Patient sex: M
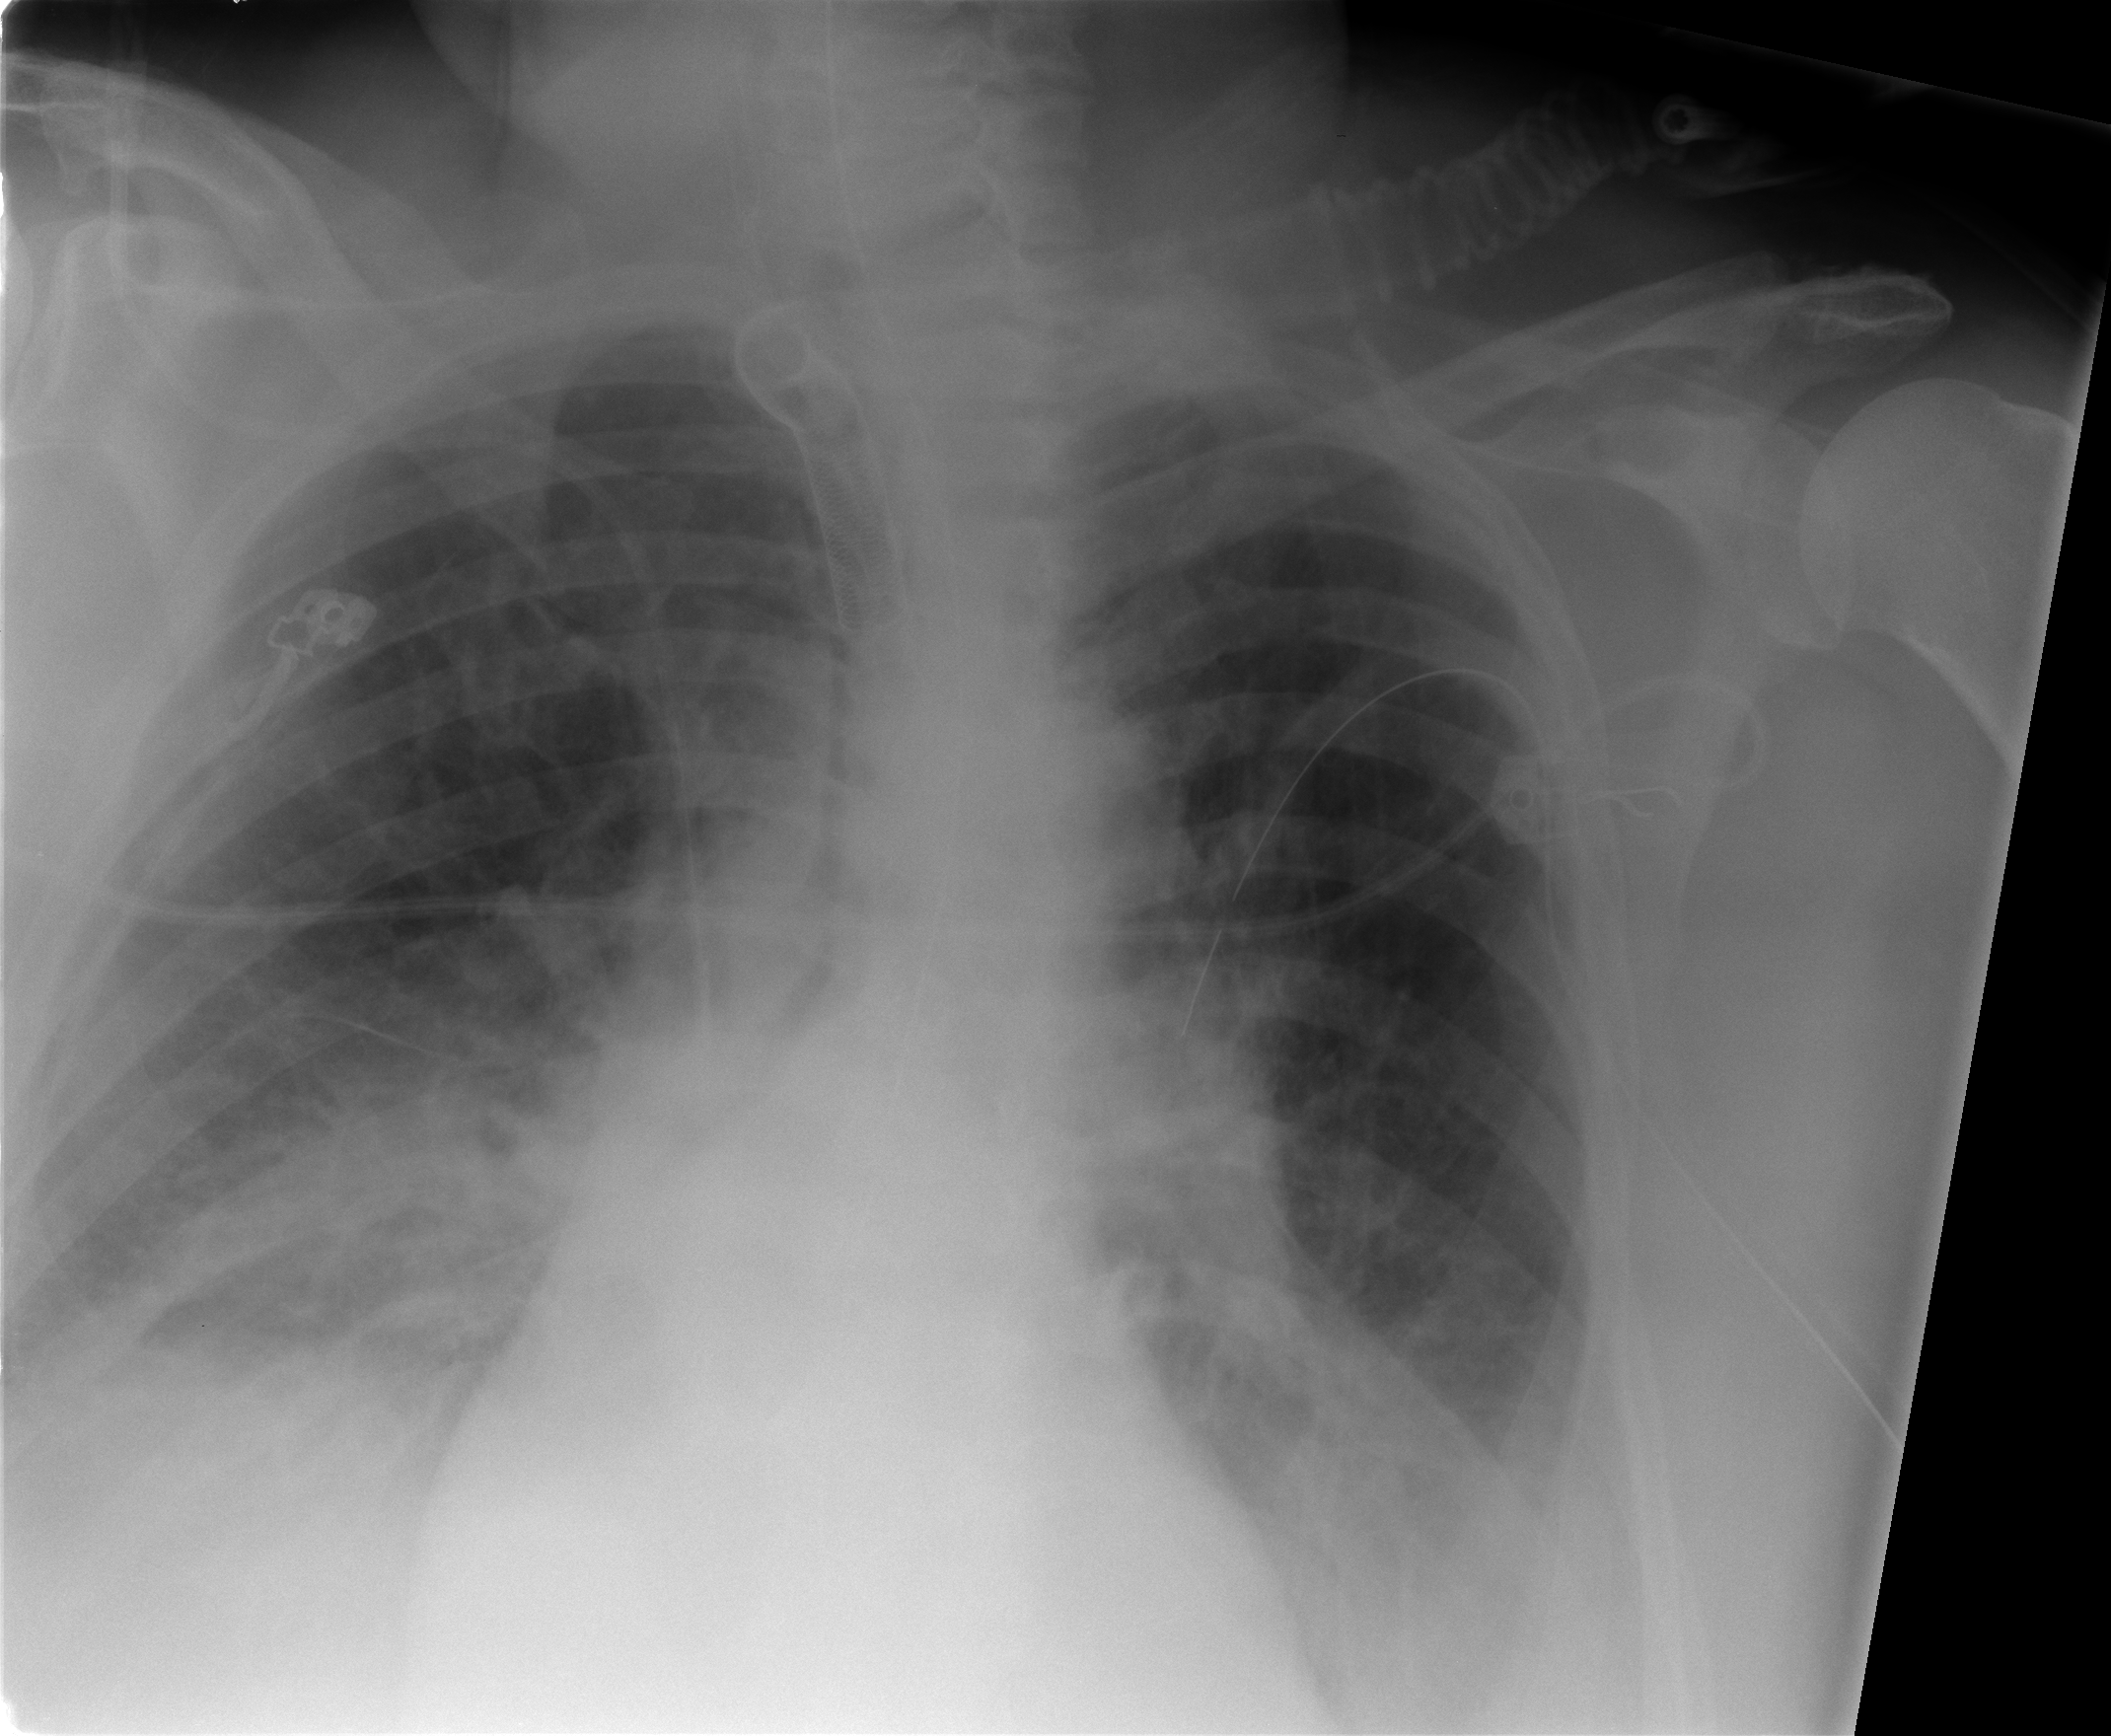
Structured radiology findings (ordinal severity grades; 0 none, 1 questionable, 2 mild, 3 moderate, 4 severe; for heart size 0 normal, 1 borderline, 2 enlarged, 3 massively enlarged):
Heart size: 0
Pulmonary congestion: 2
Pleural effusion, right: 2
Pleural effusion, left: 2
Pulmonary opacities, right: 2
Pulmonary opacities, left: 2
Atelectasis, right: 2
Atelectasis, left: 2